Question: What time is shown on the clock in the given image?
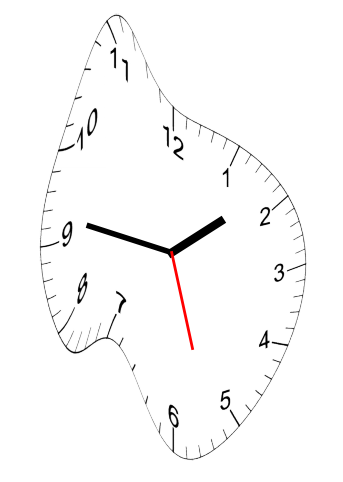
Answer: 01:46:27